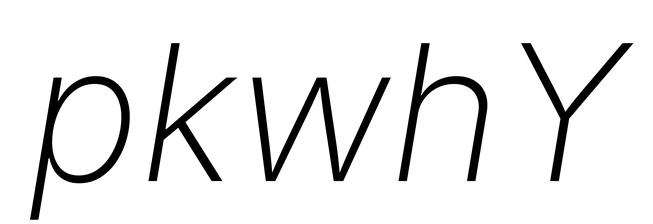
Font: Inter-Italic_ExtraLight_Italic